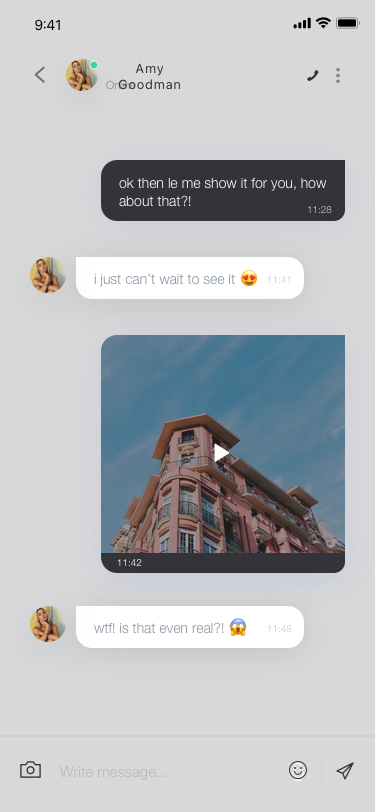
Text in this UI design:
11:48
wtf! is that even real?! 😱
11:42
11:41
i just can’t wait to see it 😍
ok then le me show it for you, how about that?!
11:28
Amy Goodman
Online